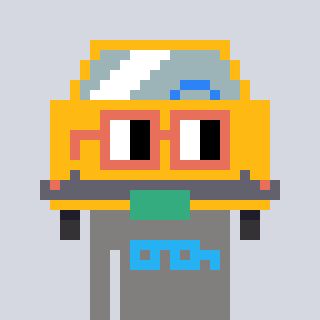
a pixel art character with square orange glasses, a taxi-shaped head and a bluegrey-colored body on a cool background